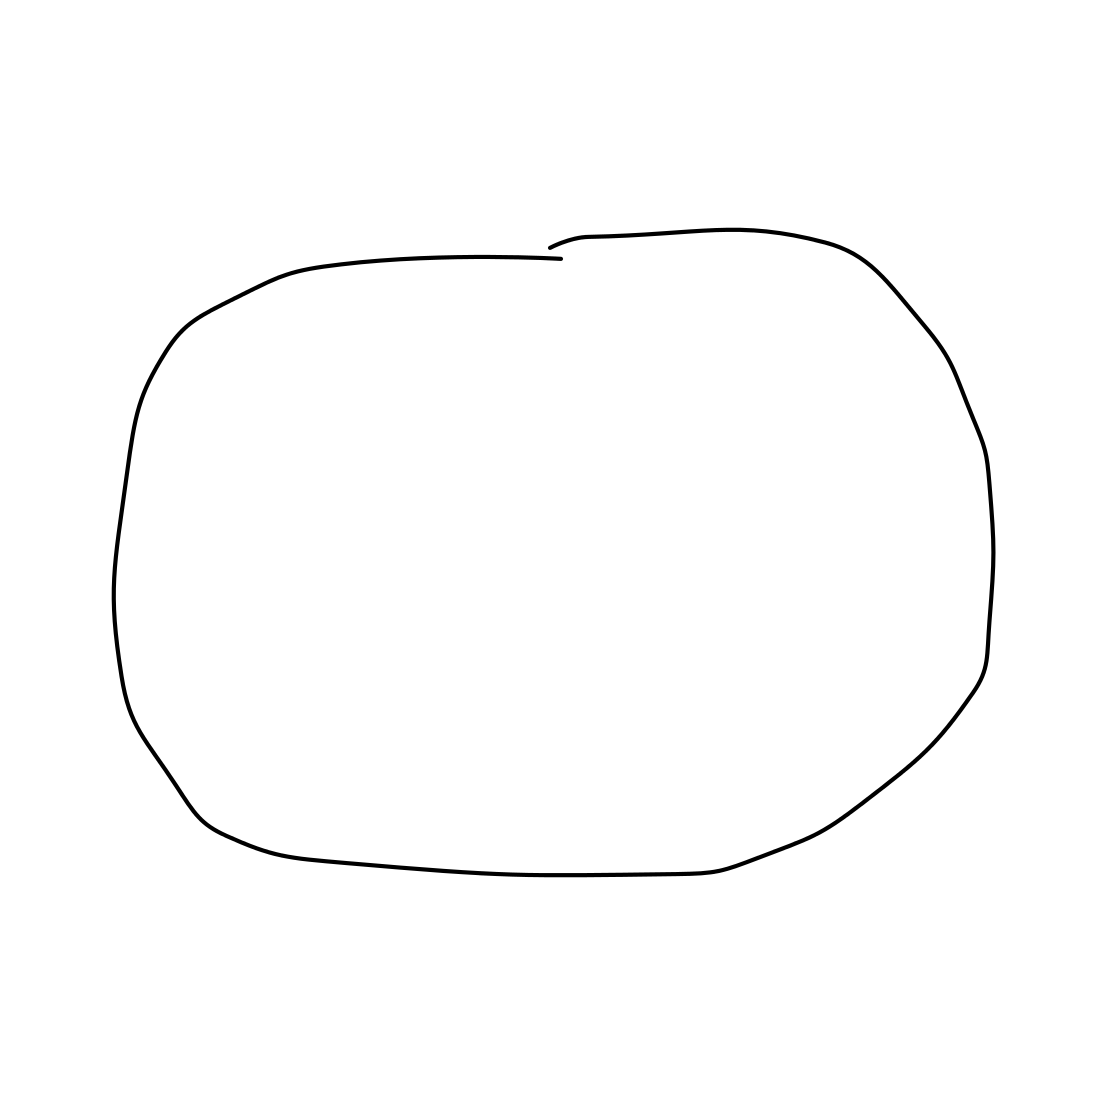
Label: moon